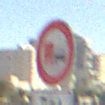
Verkehrszeichen: UeberholverbotKraftfahrzeuge
Zusatzzeichen unten: SonstigeBeschraenkungen4
Umgebung: Outdoor, Suburban
Tageszeit: MorningAfternoon
Wetter: PartlyCloudy
Licht: Natural
Jahreszeit: NotSpecified
Kontrast: HighContrast